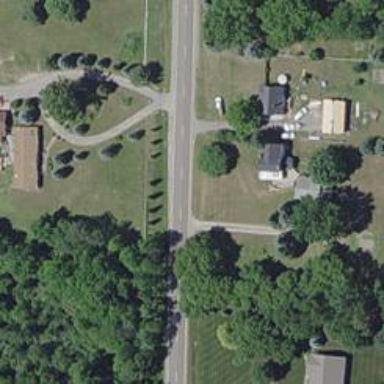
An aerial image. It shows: Driveway leading to service road.